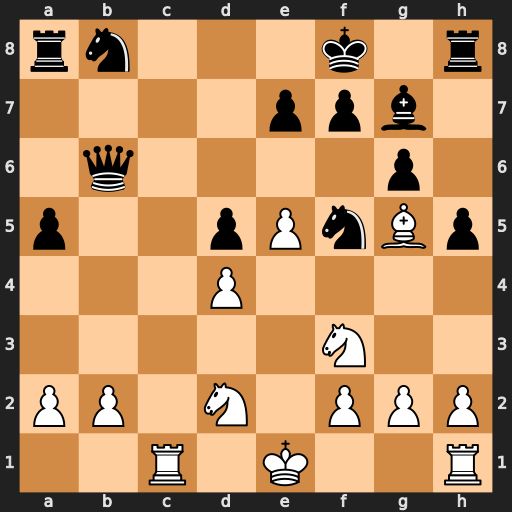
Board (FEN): rn3k1r/4ppb1/1q4p1/p2pPnBp/3P4/5N2/PP1N1PPP/2R1K2R
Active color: w
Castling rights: K
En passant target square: -
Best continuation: Rc8+ Qd8 Rxd8#